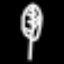
Label: leaf